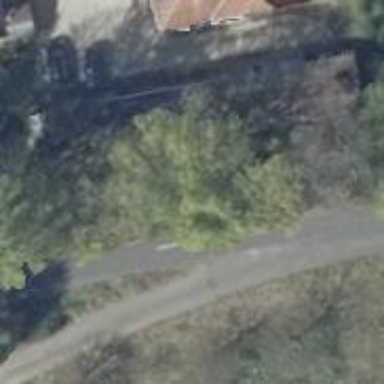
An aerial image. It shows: Residential road with asphalt surface and embankment.